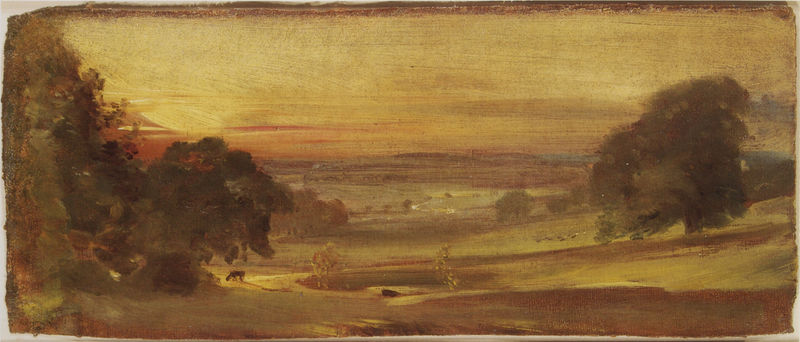
Titel: The Valley of the Stour, Sunset
Künstler: John Constable
Institution: (Privatbesitz)
Schlagwörter: baum, berg, blau, gemälde, himmel, laub, meer, schatten, wasser, wolken, aquarell, bäume, fluss, gelb, grün, impressionismus, kirchturm, landschaft, menschen, ocker, see, stadt, teich, abend, braun, grau, hell, hintergrund, holz, licht, orange, pastell, skizze, straße, vordergrund, blick, gras, rot, schnee, tier, tiere, weg, wiese, malerei, mensch, rahmen, öl, bach, birken, dämmerung, ebene, feld, ferne, horizont, häuser, hügel, kühe, natur, sonnenaufgang, stamm, vieh, weide, weite, busch, büsche, flach, gebüsch, sonne, gold, pflanze, england, sanft, tal, wald, pferd, ruhig, sommer, liebe, ort, studie, acker, warm, berge, farben, gebirge, dorf, abendsonne, luftperspektive, nebel, sonnenuntergang, violett, grasen, kuh, rind, herbst, hütten, winter, stille, friedrich, romantik, constable, turner, stimmung, abendrot, menschenleer, eindruck, impression, waldrand, foto, wasserlauf, pleinair, flusslandschaft, lichtung, umrahmung, strich, leinwand, pinselstrich, wärme, reh, romantisch, dickicht, ölskizze, pinselstriche, breit, caspar david friedrich, schafe, ochse, erdtöne, hasu, abendlicht, tel, ebenen, farbstriche, gouache, horizontale, skizzenhaft, weideland, skizzenblatt, böhmen, pastelltöne, lichtwirkung, weinter, mildes licht, nebel im tal, anquarell